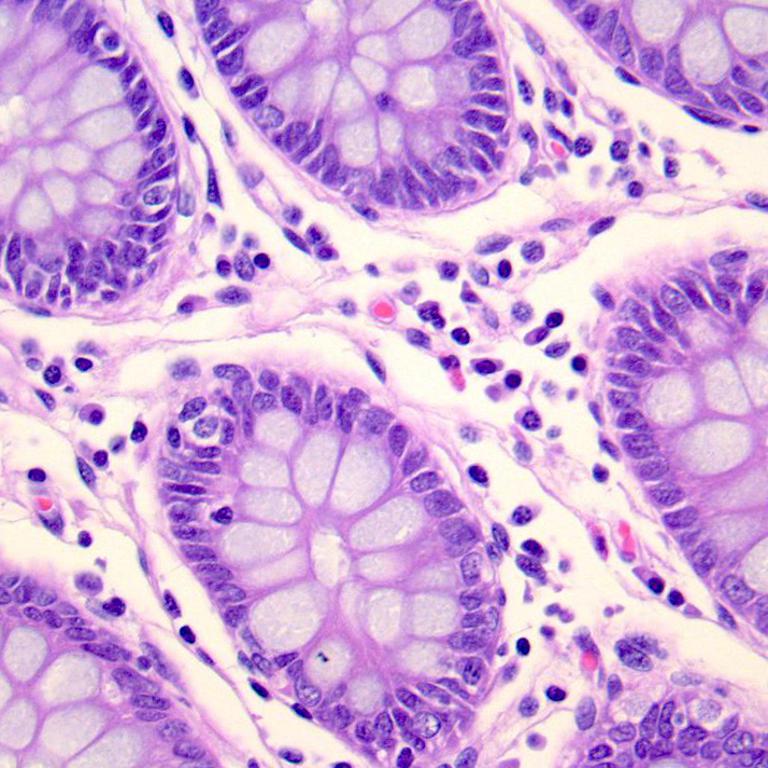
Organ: colon
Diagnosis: benign